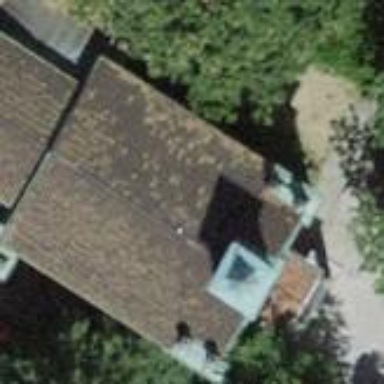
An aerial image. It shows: Beautiful church building.